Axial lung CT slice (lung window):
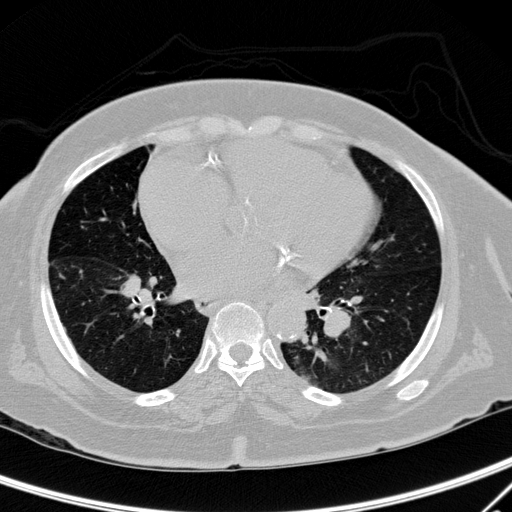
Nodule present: no